Question: I am trying to get a paragraph to display to the right of another paragraph, however it is currently appearing below it. I am trying to use overflow auto but am unsure of where it is supposed to go.

'''
<div style="padding-left: 5px; padding-right: 5px; float: left;">
<p style="width: 400px; border-right: 2px solid black;">
Lorem ipsum dolor sit amet, dui purus nascetur ultrices commodo at morbi, eget nulla.
Ipsum donec amet, facilisis pellentesque lacinia vel quis lacus leo, mollis sit
lacinia eros dui in, nullam fermentum sollicitudin viverra. Proin cum. Vel ipsum
</p>
<p style="padding-left: 5px;">
Lorem ipsum dolor sit amet, et felis, viverra at ullamcorper interdum, suspendisse
ipsum dolor sint, lacinia nec vestibulum dolor per rutrum, lacus consequat. Architecto
ultricies ut pellentesque sapien eget sed. Mauris justo nonummy euismod consectetuer
pellentesque. Etiam metus vestibulum lacinia eget vitae amet, volutpat sem integer
</p>
</div>
'''
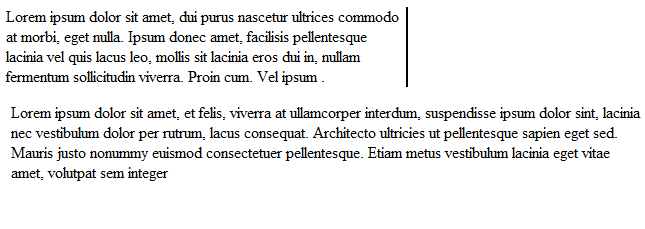
Answer: An overflow: auto belongs on the parent div, and you need a width on both floated elements. Try this:
'''
<div style="padding-left: 5px; padding-right: 5px; overflow: auto;">
<p style="float: left; width: 400px; border-right: 2px solid black;">
Lorem ipsum dolor sit amet, dui purus nascetur ultrices commodo at morbi, eget nulla.
Ipsum donec amet, facilisis pellentesque lacinia vel quis lacus leo, mollis sit
lacinia eros dui in, nullam fermentum sollicitudin viverra. Proin cum. Vel ipsum
</p>
<p style="float: left; width: 400px; padding-left: 5px;">
Lorem ipsum dolor sit amet, et felis, viverra at ullamcorper interdum, suspendisse
ipsum dolor sint, lacinia nec vestibulum dolor per rutrum, lacus consequat. Architecto
ultricies ut pellentesque sapien eget sed. Mauris justo nonummy euismod consectetuer
pellentesque. Etiam metus vestibulum lacinia eget vitae amet, volutpat sem integer
</p>
</div>
'''
<URL>